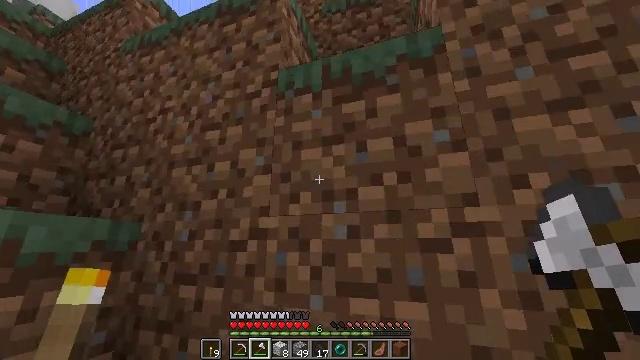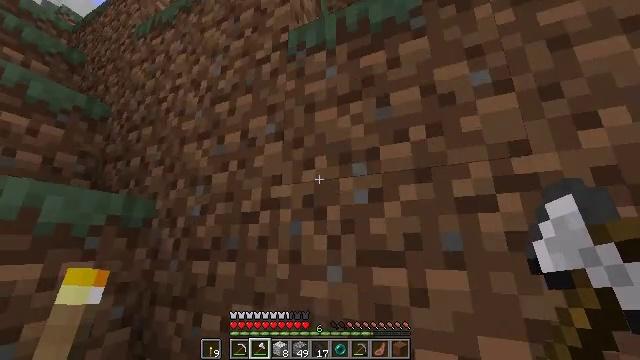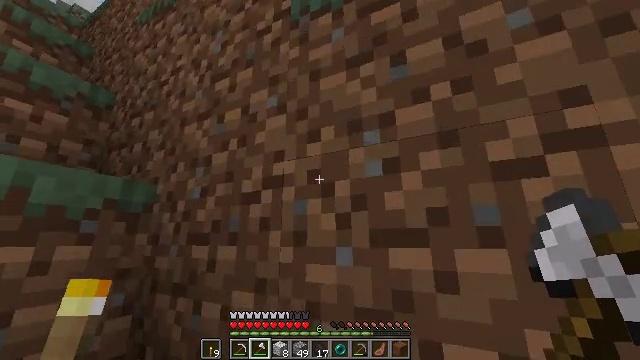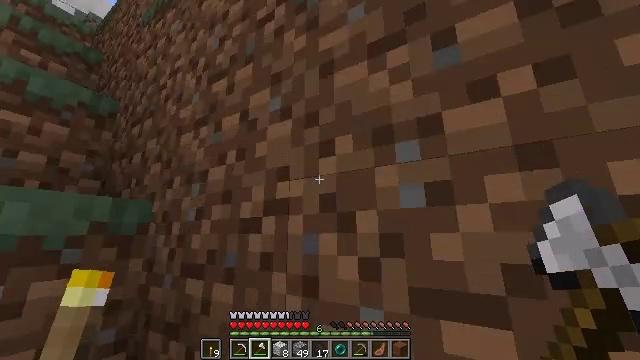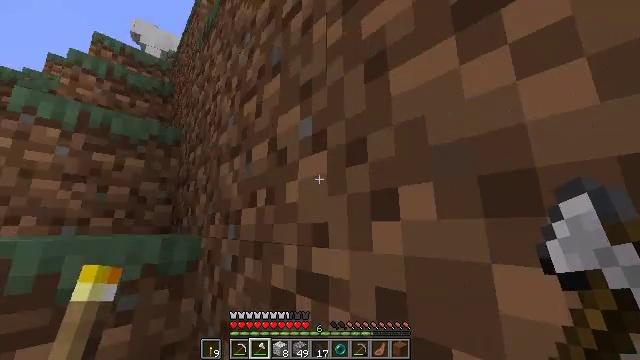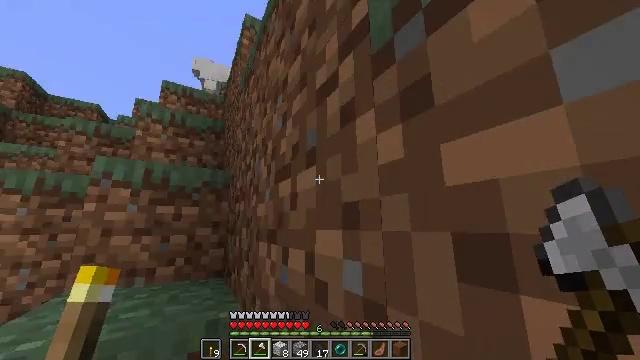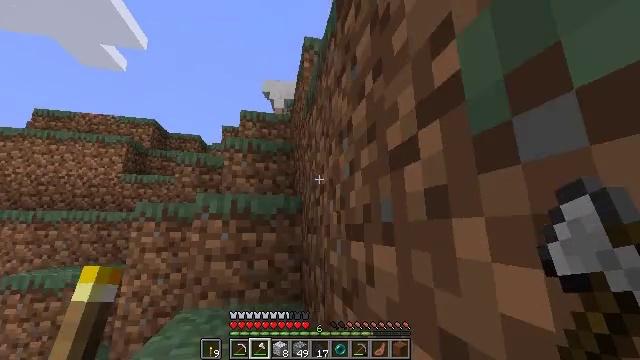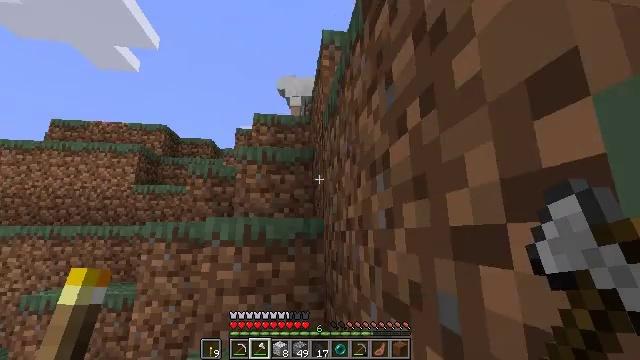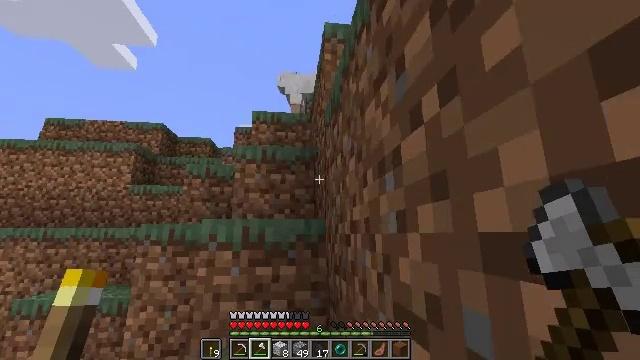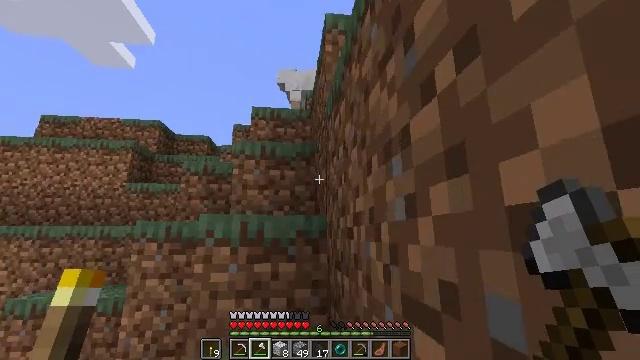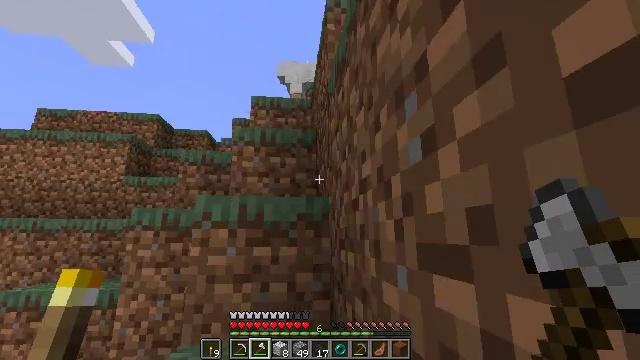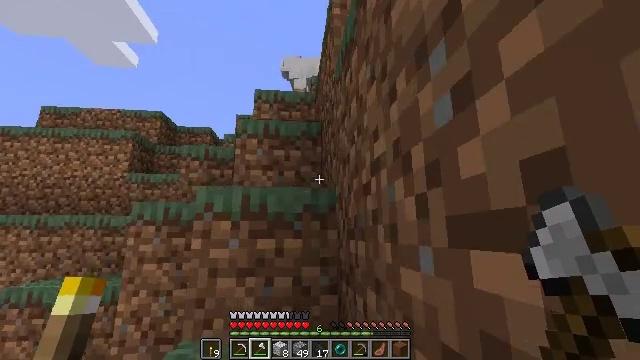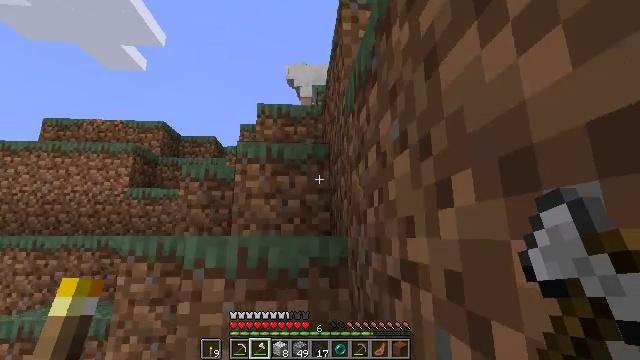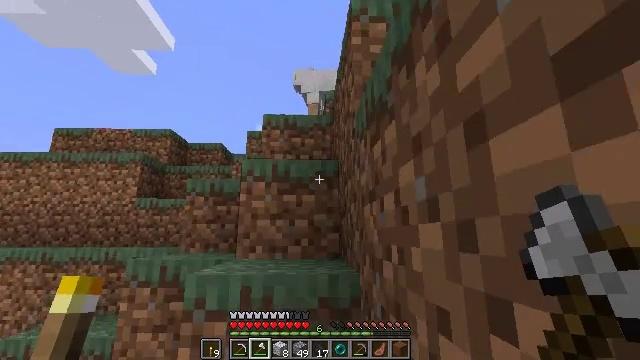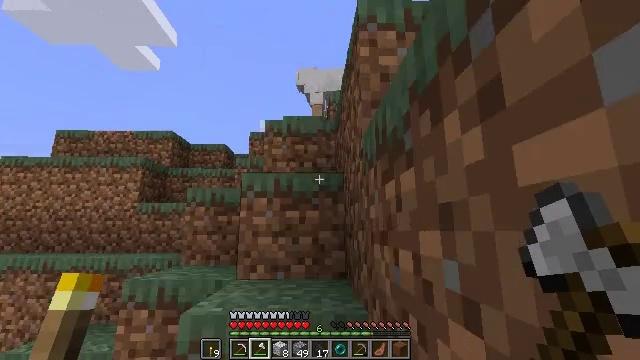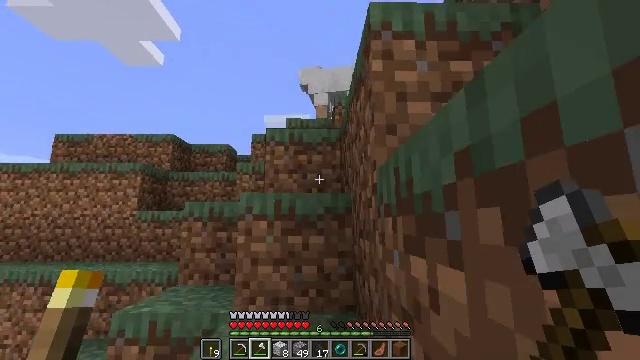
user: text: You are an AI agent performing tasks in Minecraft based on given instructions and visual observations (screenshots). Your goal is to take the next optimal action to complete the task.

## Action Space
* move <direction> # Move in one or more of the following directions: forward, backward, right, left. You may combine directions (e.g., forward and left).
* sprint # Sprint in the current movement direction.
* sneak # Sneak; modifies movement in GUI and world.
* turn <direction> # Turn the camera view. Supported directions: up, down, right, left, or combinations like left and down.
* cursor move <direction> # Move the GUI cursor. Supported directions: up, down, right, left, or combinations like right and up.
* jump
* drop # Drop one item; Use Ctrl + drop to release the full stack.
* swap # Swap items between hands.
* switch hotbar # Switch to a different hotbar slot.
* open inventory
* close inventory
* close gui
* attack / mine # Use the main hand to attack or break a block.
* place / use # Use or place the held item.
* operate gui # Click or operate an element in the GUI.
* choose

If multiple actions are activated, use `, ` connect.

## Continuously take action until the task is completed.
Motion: motion action
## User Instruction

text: Kill the sheep.
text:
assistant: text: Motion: move forward, sprint, turn left
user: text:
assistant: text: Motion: move forward, sprint, turn left, jump
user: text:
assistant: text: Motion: move forward, sprint, turn left and down, jump
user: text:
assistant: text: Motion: move forward, sprint, turn left and down, jump
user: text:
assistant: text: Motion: move forward, sprint, turn left, jump
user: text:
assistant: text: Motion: move forward, sprint, turn left
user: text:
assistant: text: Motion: move forward, sprint, turn left
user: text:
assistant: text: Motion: move forward, sprint
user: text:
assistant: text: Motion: move forward, sprint
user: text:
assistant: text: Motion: move forward, sprint
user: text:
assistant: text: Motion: move forward, sprint, jump
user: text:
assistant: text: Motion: move forward, sprint, turn left, jump
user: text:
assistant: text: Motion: move forward, sprint, turn left, jump
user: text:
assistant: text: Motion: move forward, sprint, turn down, jump
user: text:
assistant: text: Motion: move forward, sprint, turn left and down, jump
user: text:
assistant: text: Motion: move forward, sprint
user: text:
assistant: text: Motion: move forward, sprint
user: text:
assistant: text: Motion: move forward, sprint
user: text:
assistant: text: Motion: move forward, sprint
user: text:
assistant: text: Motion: move forward, sprint
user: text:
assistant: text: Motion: move forward, sprint, jump
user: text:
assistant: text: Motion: move forward, sprint, jump
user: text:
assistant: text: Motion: move forward, sprint, jump
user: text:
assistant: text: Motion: move forward, sprint, jump
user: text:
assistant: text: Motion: move forward, sprint, jump
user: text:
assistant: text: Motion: move forward, sprint
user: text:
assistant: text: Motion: move forward, sprint
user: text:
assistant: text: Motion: move forward, sprint
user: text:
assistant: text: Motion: move forward, sprint
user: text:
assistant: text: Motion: move forward, sprint, jump